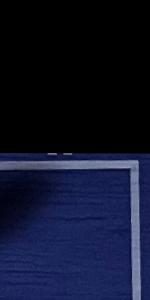
Label: Empty